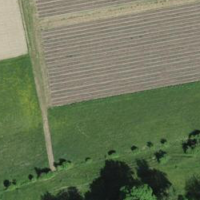
EUNIS habitat code: 52
Species observed at this site:
Galanthus nivalis